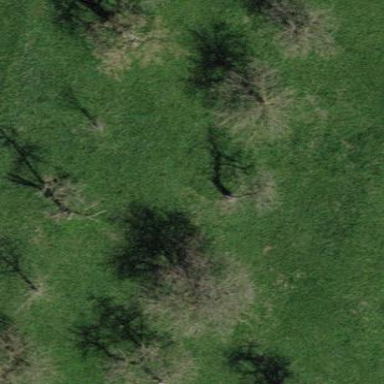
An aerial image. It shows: Orchard.